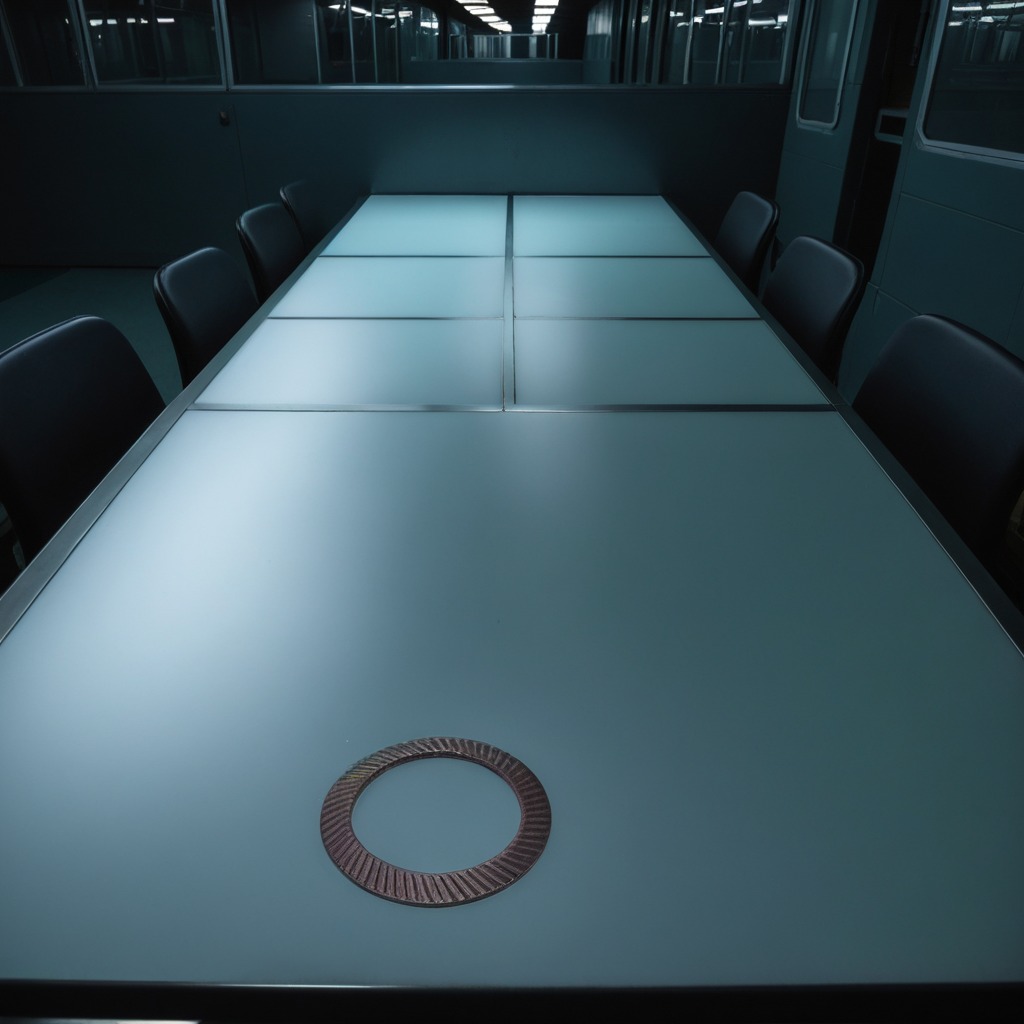
A flat metal washer is lying on a clean empty table in a railway signal maintenance room lit by harsh overhead fluorescents.